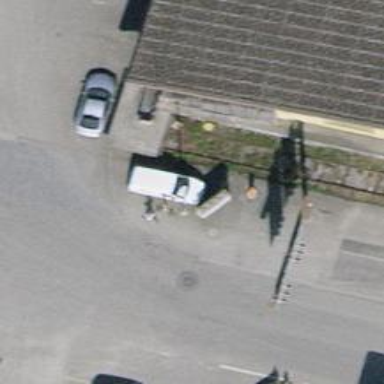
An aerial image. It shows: Railway buffer stop.